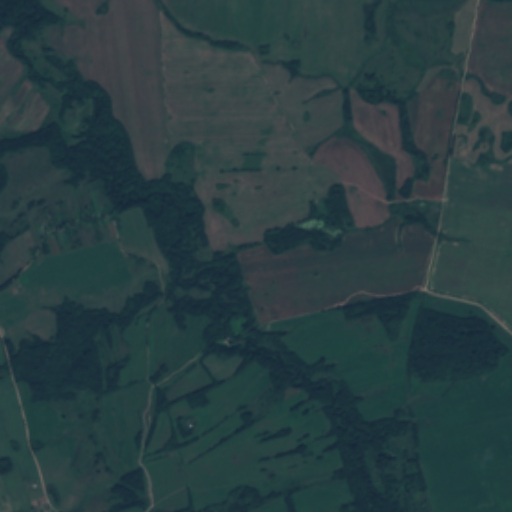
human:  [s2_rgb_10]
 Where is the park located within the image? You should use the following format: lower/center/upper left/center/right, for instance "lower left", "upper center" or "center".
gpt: The park is located in the center left of the image.
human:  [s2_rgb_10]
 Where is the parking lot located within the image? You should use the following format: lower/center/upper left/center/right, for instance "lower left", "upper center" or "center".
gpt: The parking lot is located in the lower center of the image.
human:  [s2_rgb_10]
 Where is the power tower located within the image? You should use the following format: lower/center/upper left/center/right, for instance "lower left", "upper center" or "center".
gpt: The power tower is located in the upper of the image.
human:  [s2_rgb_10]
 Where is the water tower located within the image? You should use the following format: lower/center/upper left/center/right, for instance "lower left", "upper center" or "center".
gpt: The water tower is located in the upper right of the image.
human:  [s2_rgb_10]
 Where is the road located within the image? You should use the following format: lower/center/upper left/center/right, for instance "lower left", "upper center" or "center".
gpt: There is no road in the image.